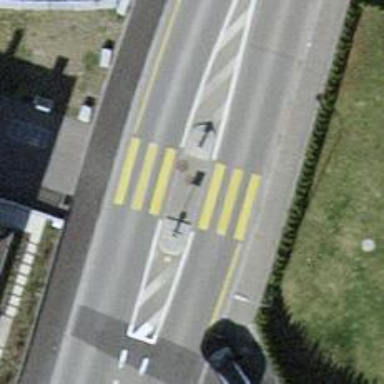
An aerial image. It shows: Marked road crossing with pedestrian island.